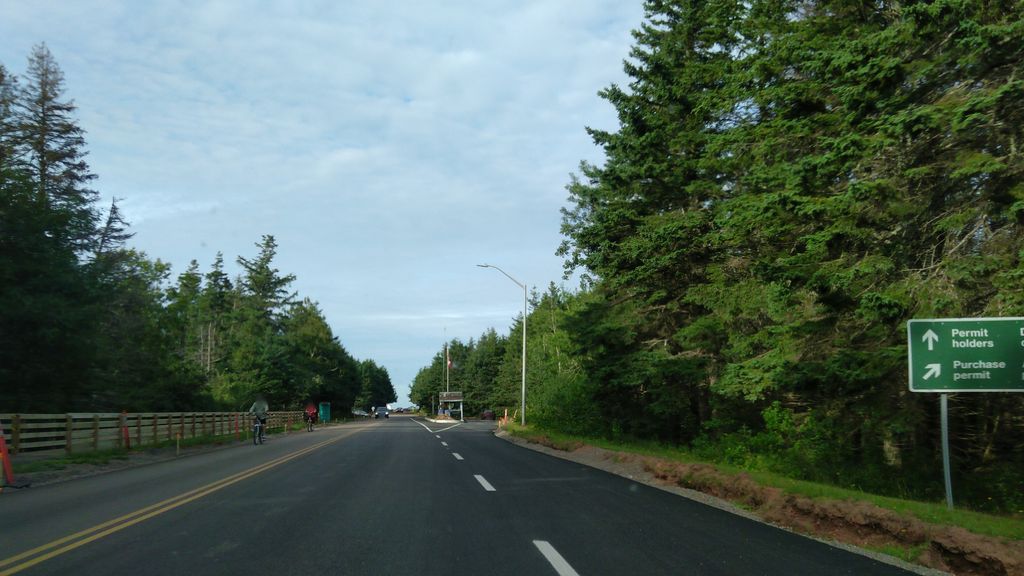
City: charlottetown